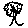
Label: star